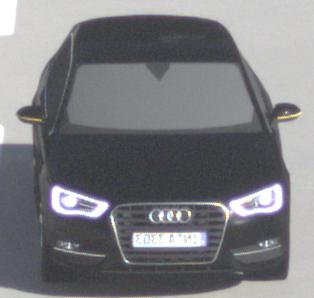
Make: Audi
Model: A3 1.2 TFSI
Detailed model: A3 (8V)
Model produced from: 2013/02
Model produced until: 2014/05
Doors: 3
Color: black
Road condition: dry road
Daytime: morning or afternoon
Contrast: high contrast